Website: lowes
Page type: customer-info-address
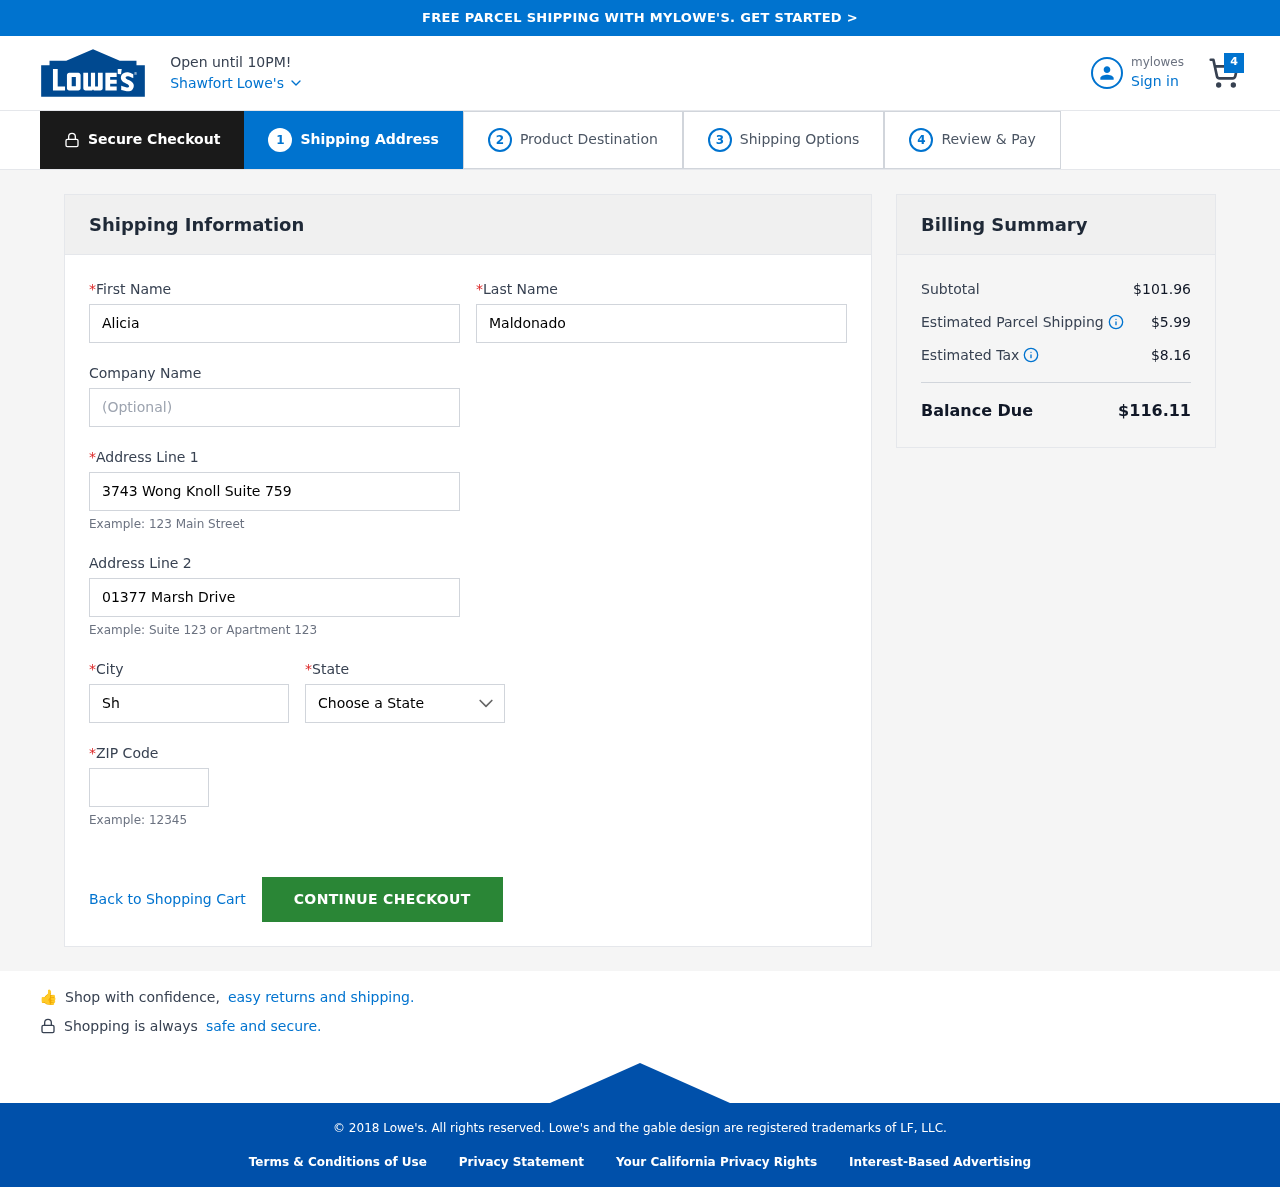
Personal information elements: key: PII_CITY
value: Shawfort
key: PII_FIRSTNAME
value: Alicia
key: PII_LASTNAME
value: Maldonado
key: PII_POSTCODE
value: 64925
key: PII_STATE
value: Maryland
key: PII_STREET
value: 3743 Wong Knoll Suite 759
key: PII_STREET2
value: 01377 Marsh Drive
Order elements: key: ORDER_NUM_ITEMS
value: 4
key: ORDER_SUBTOTAL
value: $101.96
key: ORDER_SHIPPING_COST
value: $5.99
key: ORDER_TAX
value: $8.16
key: ORDER_TOTAL
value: $116.11